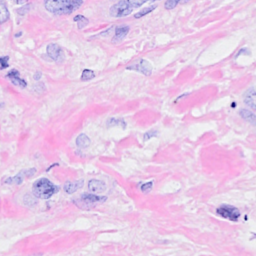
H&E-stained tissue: Breast